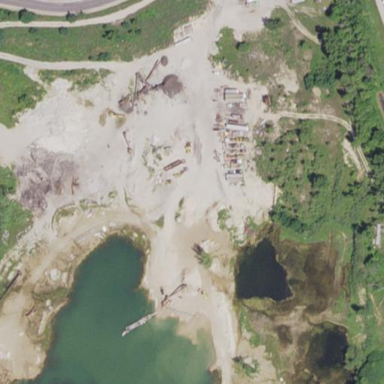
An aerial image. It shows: Quarry area.